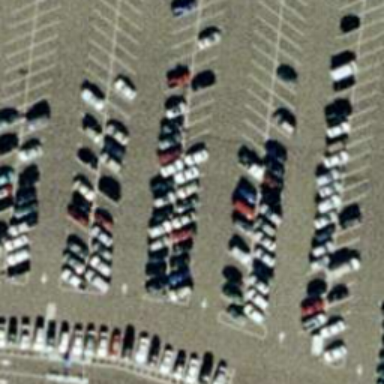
Lots of cars parked neatly in the parking lot .